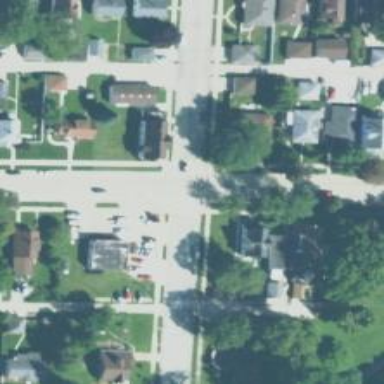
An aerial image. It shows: Unmarked road crossing.